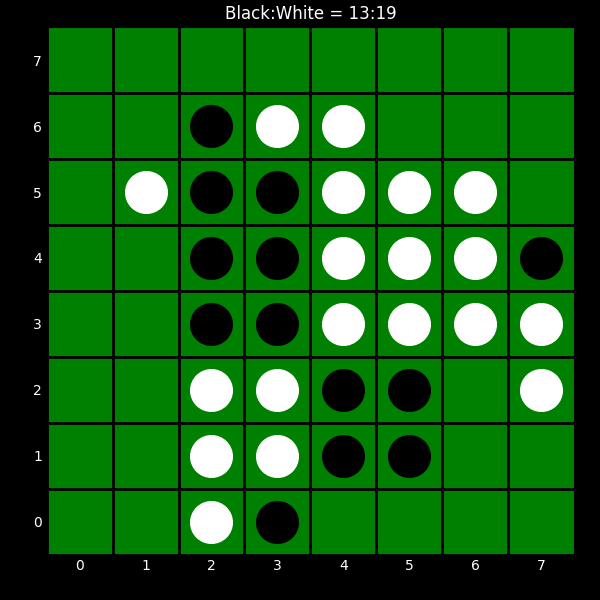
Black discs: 13
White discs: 19